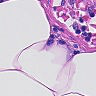
Metastatic tissue present: no